Question: I am trying how to identify a cell in a table view, using name using UIAutomation framework. This is a screenshot from editor view of instruments.

I tried the following approaches but didn't succeed yet. What's is the correct or good approach. In general does withName work with any UIAElement?
1. mainWindow().withName("11:00 AM")
2. target.frontMostApp().mainWindow().tableViews()[0].cells()1.tableViews()[0].cells()["11:00 am"]
Note that identifying the element with hard coded position works. Like below
target.frontMostApp().mainWindow().tableViews()[0].cells().tableViews()[0].cells()[2]
withName is mentioned in apple documentation - <URL>
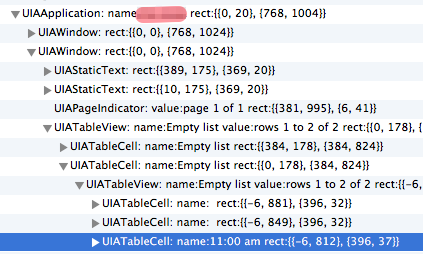
Answer: For clarification, the 'withName()' method on 'UIAElement' is a test to see if the element has that name or not. It returns the element if so, or returns a 'UIAElementNil' if not.
What you're thinking of is 'withName()' on 'UIAElementArray', which filters the result of the element array to only those with the given name.
You called 'withName()' on the window, which won't work. These query methods do not do a deep traversal of the element tree to find things. You need to do the traversing yourself like you're doing in line 2.
I'm not quite sure why it's broken, though. It looks like you're traversing correctly. My hunch is that the name may be hiding extra whitespace characters or unicode in it that the simple string "11:00 am" doesn't match.
I have a couple suggestions to track this down. Create an intermediate variable for your inner table view. It'll be easier for me to type these suggestions.
'''
var innerTableView = target.frontMostApp().mainWindow().tableViews()[0].cells().tableViews()[0];
'''
Now try these two suggestions and let me know what it says:
1. Log the full text of the name of the second cell to see what it is: UIALogger.logMessage("Name is '" + innerTableView.cells()[2].name() + "'");
2. And if that doesn't help you figure it out, then try matching with a predicate: innerTableView.cells().firstWithPredicate("name contains '11:00 am'").logElement();
What happens when you run either of those suggestions?